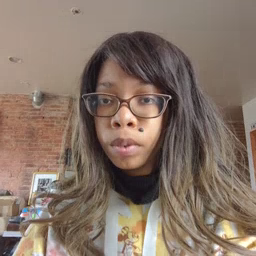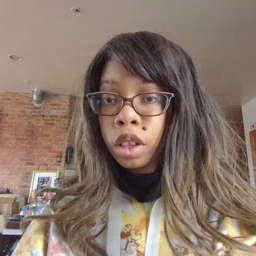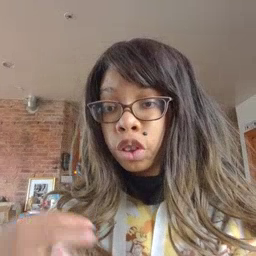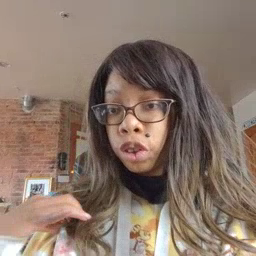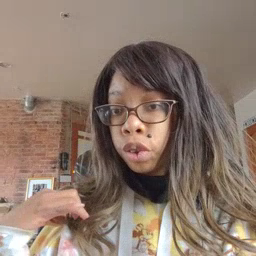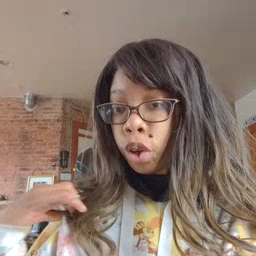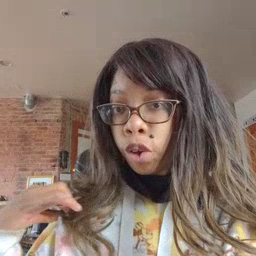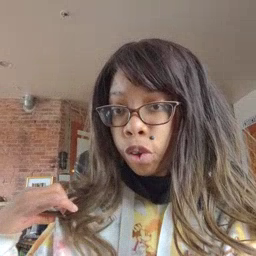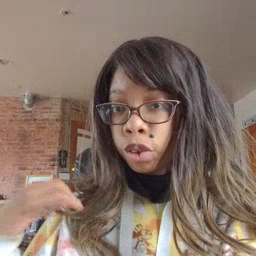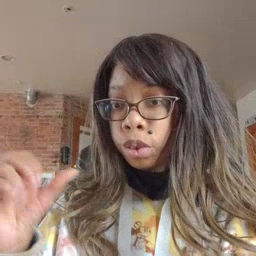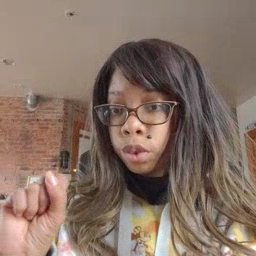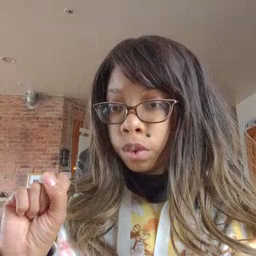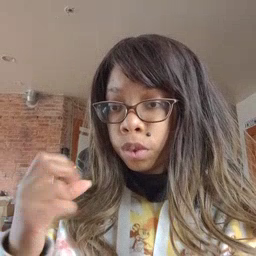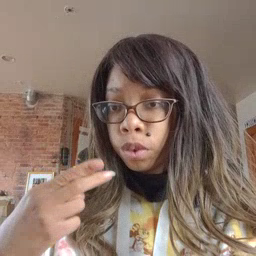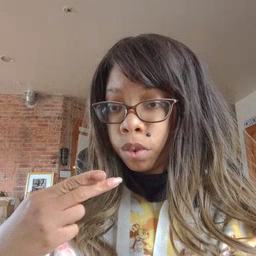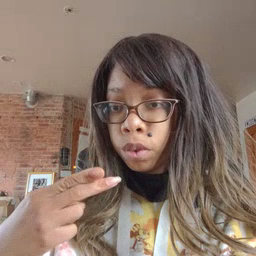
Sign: shirt